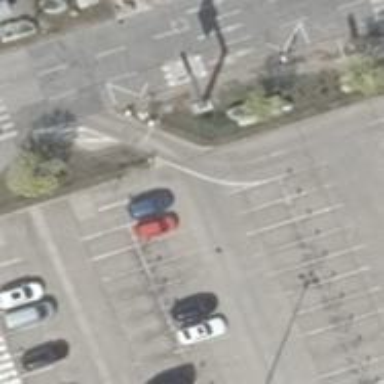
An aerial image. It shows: Parking aisle designated as service road.